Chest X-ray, PA view. Patient: 31 years old, sex F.
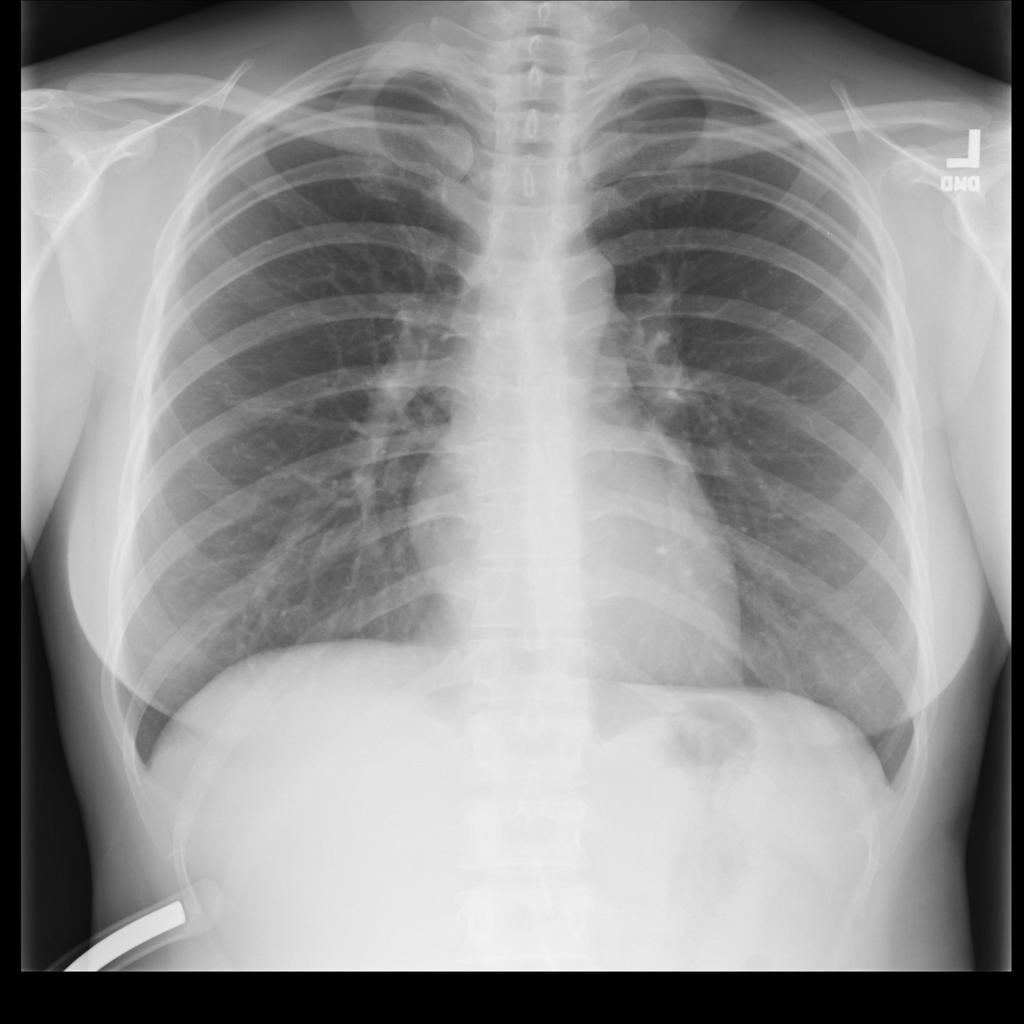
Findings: No Finding